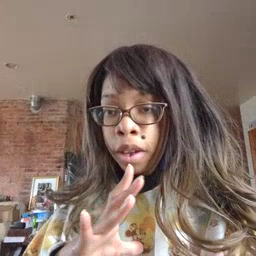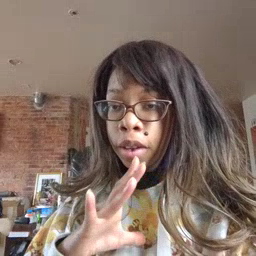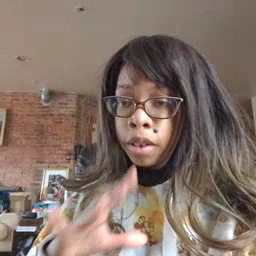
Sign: fine